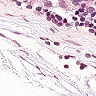
Metastatic tissue present: no